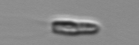
Label: Chrysochromulina